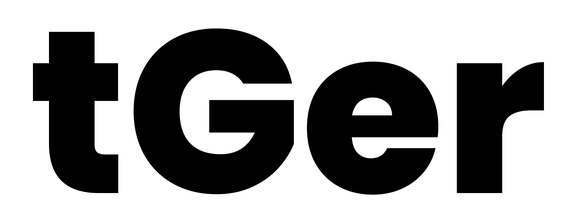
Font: Poppins-ExtraBold